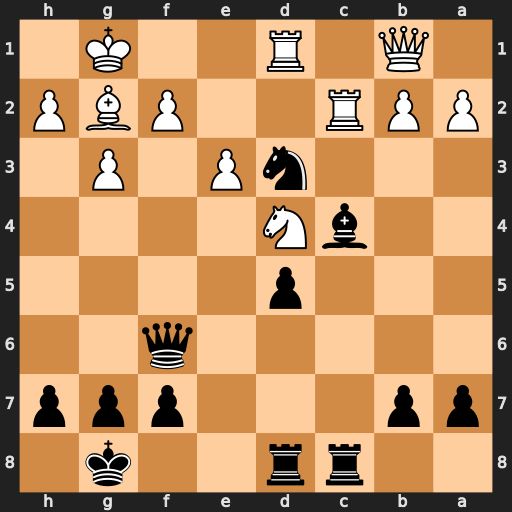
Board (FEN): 2rr2k1/pp3ppp/5q2/3p4/2bN4/3nP1P1/PPR2PBP/1Q1R2K1
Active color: b
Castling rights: -
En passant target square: -
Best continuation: Bxa2 Rxc8 Bxb1